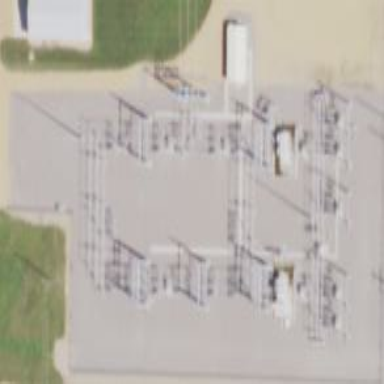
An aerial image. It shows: Outdoor transmission substation.